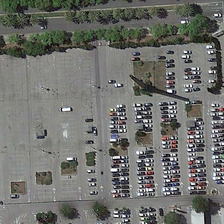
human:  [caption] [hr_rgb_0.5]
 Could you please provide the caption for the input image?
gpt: many cars are in half of a parking lot near a road with many green trees in two sides .

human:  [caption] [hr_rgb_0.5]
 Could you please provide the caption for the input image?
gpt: many cars are in half of a parking lot near a road with many green trees in two sides .

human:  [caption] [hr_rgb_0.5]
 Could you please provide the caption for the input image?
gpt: few vehicles parked in the parking lot surrounded by trees .

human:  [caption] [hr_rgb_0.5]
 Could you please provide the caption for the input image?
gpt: an asphalt road is in the parking lot .

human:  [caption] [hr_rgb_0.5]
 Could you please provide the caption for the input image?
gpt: few vehicles parked in the parking lot surrounded by trees .